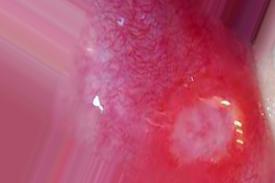
Condition: Mouth Ulcer